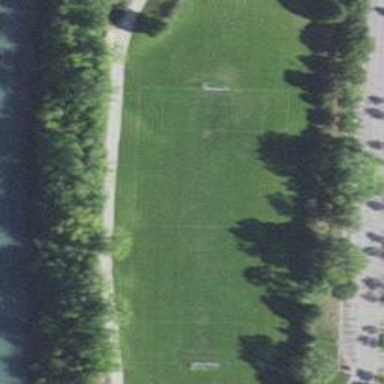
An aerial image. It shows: Soccer pitch for leisure land activities.